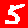
Digit: 5